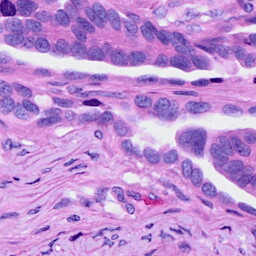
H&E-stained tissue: Ovarian